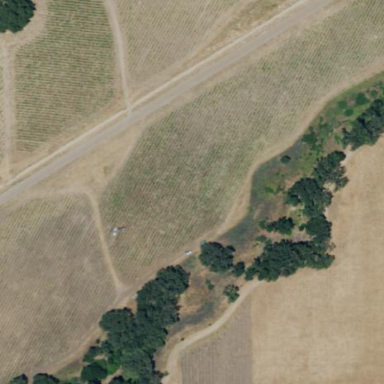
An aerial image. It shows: Beautiful vineyard in the countryside.